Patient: sex M, age 36
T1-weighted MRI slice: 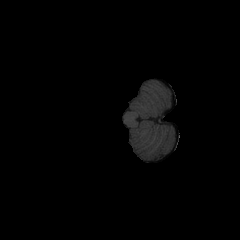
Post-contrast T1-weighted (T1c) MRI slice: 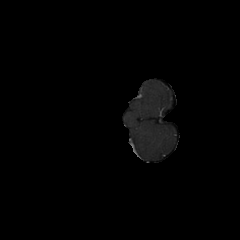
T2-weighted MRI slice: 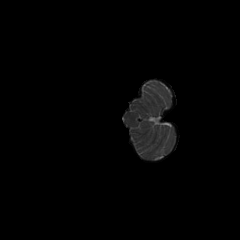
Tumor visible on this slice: no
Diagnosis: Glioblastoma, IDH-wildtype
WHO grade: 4